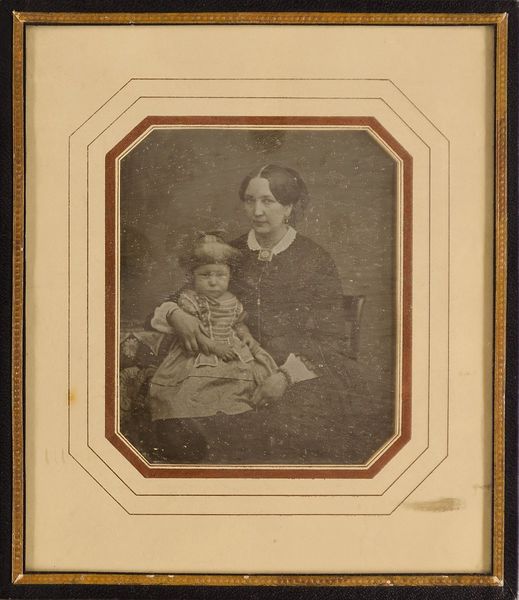
Titel: Elise Gaedechens mit ihrem Sohn Otto
Standort: Hamburg
Institution: Museum für Kunst und Gewerbe Hamburg
Schlagwörter: frau, figur, mutter, kopfbedeckung, baby, foto, fotografie, photographie, doppelbildnis, doppelportrait, photo, sohn, lichtbild, daguerreotypie, bildwerke, angewandte und bildende kunst, hessische systematik, säugling, porträtfotografie, porträtphotographie, doppelporträt